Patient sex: M
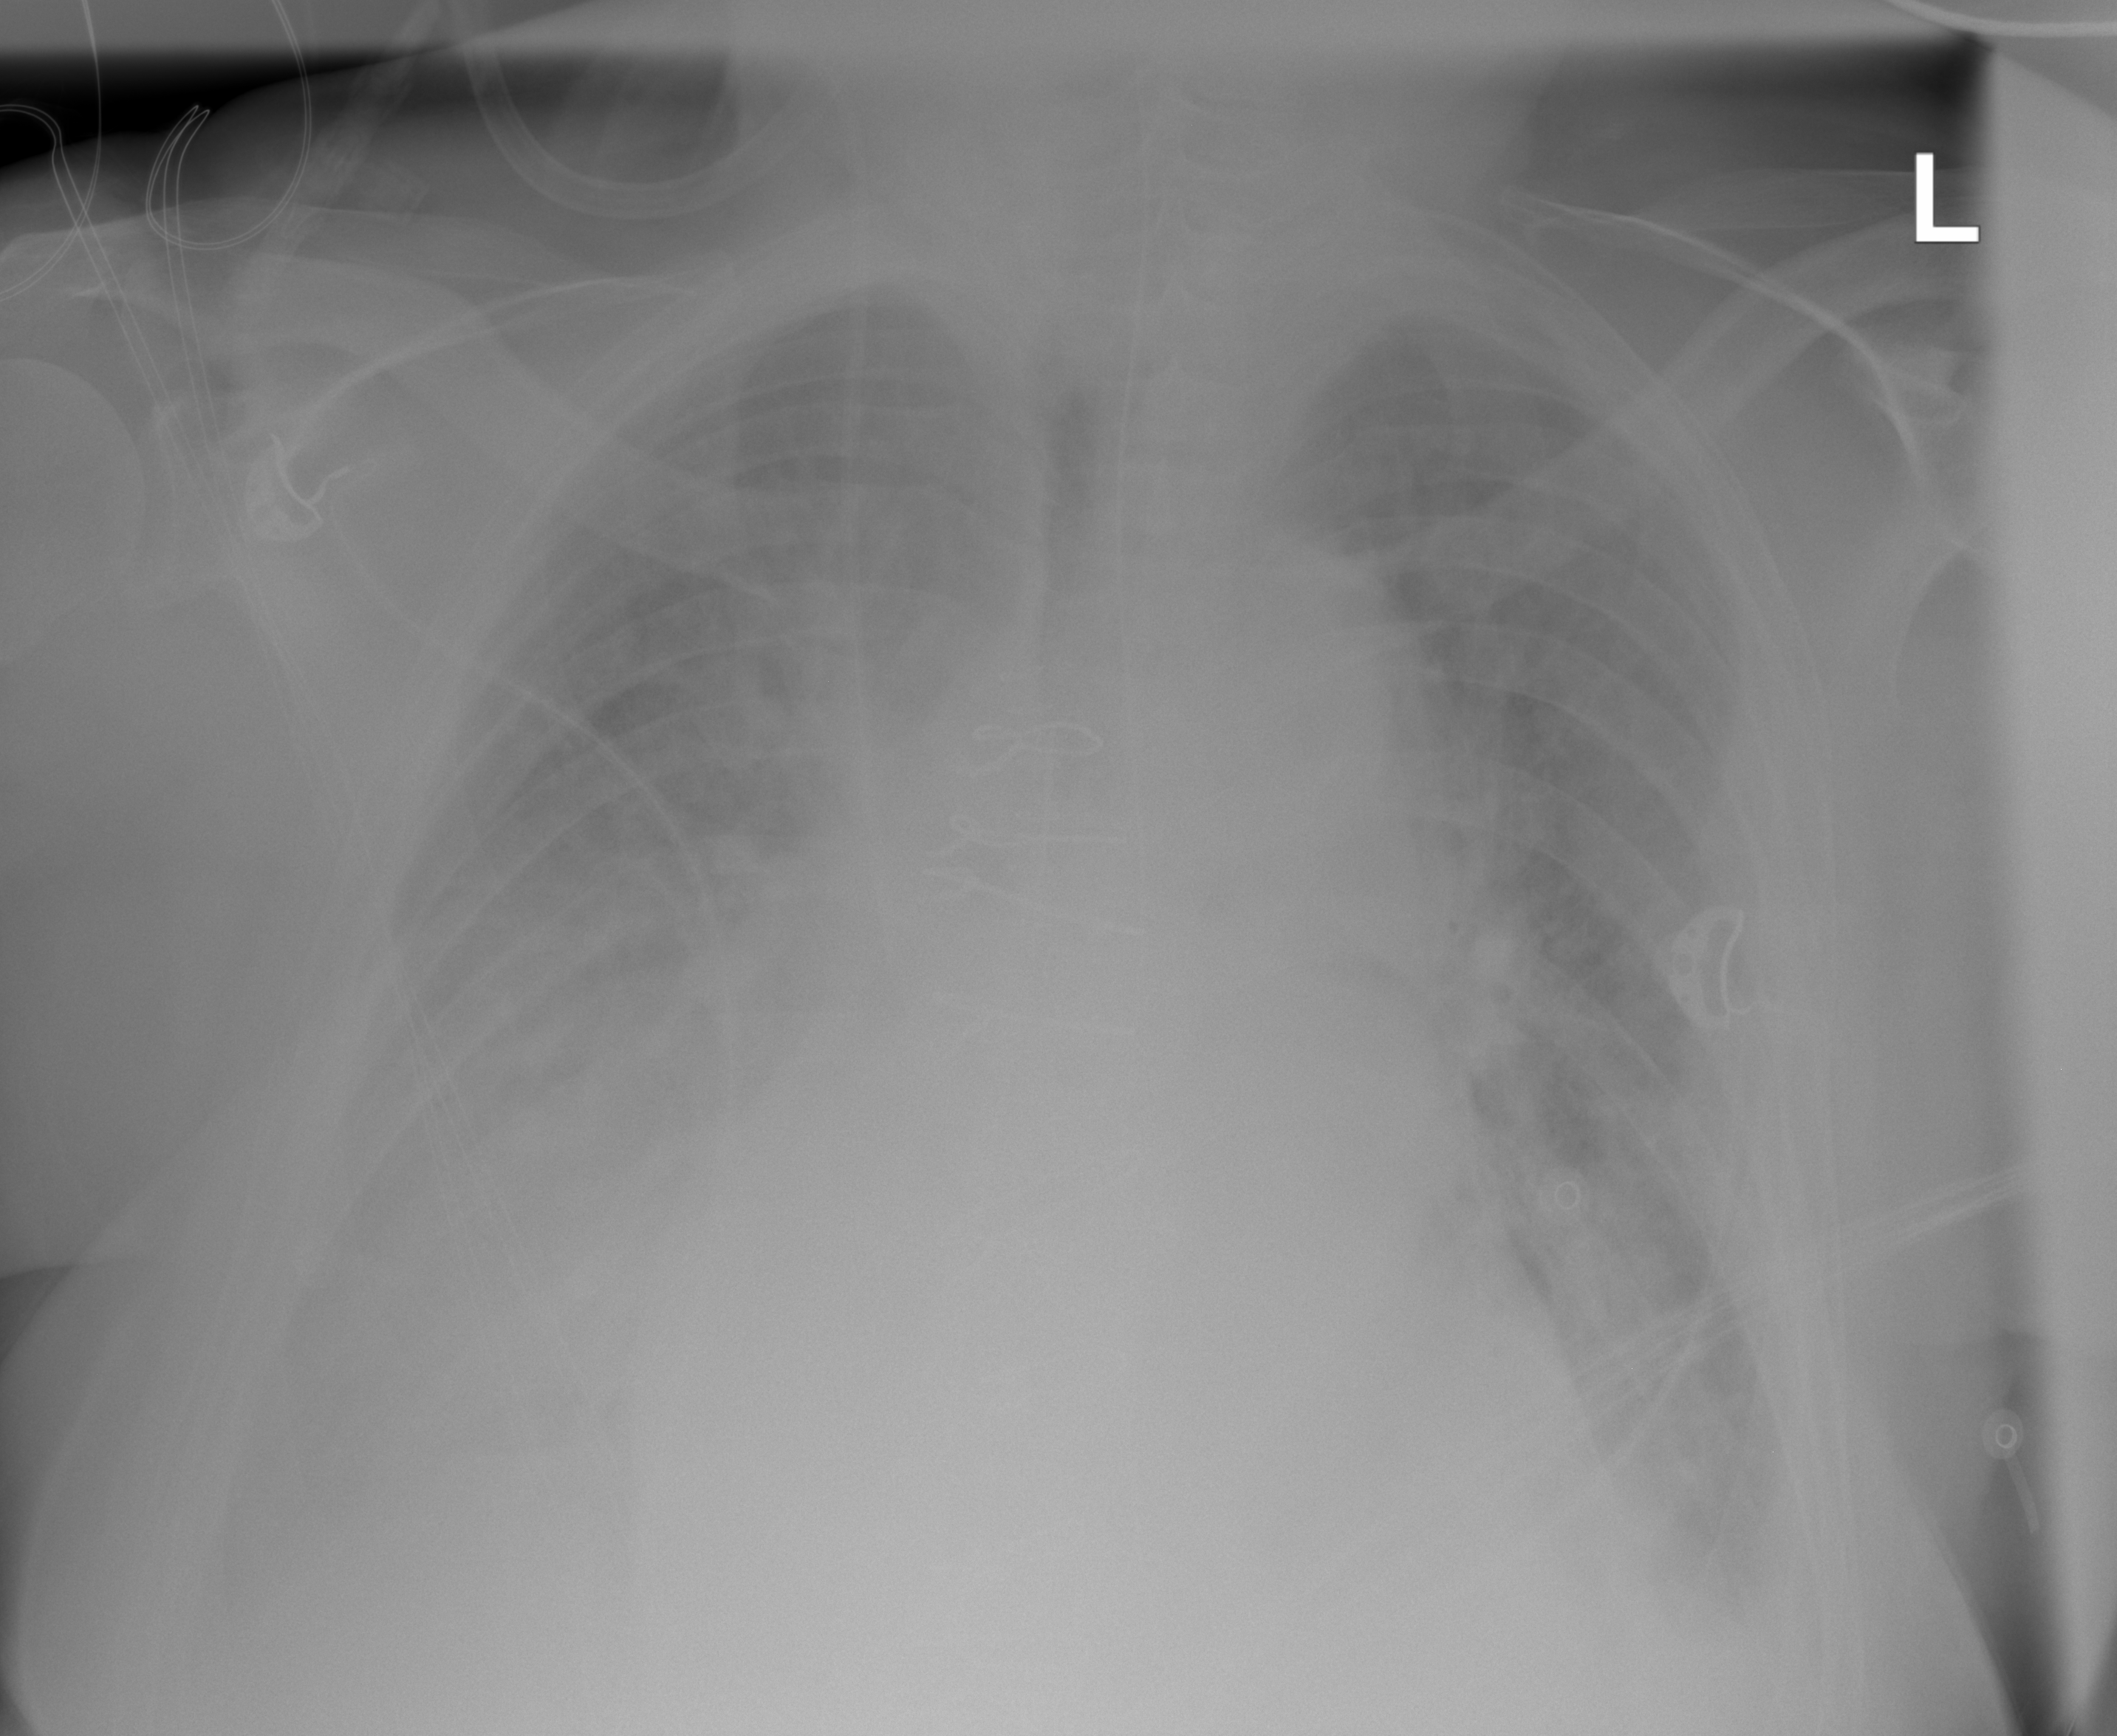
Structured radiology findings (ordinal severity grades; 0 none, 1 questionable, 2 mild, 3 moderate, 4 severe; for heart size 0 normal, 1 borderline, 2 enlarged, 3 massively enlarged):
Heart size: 3
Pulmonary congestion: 2
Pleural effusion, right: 2
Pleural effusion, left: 1
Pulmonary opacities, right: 3
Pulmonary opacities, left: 2
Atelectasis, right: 3
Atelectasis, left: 1